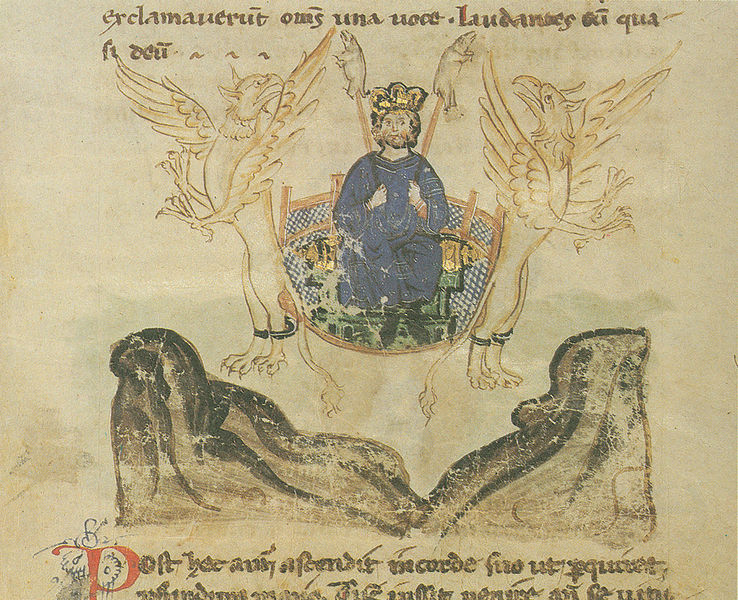
Titel: Alexanderroman
Institution: Leipzig, Stadtbibliothek
Schlagwörter: adler, flügel, mann, bart, haare, krone, könig, thron, löwe, fische, greiff